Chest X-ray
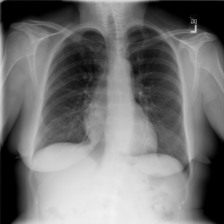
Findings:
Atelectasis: negative
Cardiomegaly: negative
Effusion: negative
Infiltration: negative
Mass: negative
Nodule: negative
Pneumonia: negative
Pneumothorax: negative
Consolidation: negative
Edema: negative
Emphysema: negative
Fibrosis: negative
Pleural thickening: negative
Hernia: negative